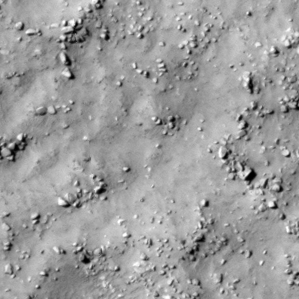
Label: non_frost